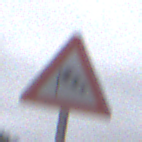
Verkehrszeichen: SeitenwindVonLinks
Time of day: Midday
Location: Outdoor (Nature)
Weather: Overcast
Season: NotSpecified
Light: Natural